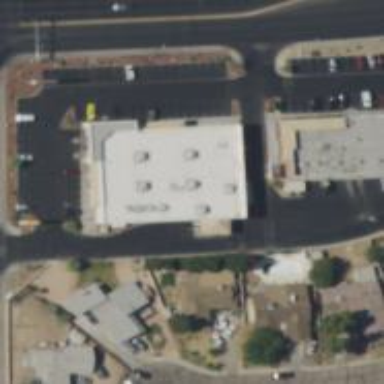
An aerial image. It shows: Pharmacy providing healthcare services.